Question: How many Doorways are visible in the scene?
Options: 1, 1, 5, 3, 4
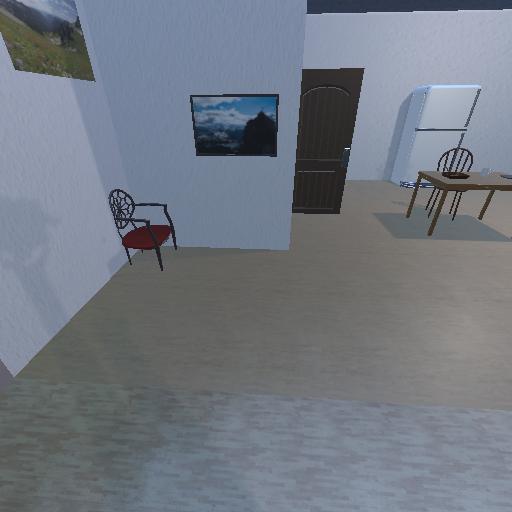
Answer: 1